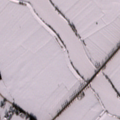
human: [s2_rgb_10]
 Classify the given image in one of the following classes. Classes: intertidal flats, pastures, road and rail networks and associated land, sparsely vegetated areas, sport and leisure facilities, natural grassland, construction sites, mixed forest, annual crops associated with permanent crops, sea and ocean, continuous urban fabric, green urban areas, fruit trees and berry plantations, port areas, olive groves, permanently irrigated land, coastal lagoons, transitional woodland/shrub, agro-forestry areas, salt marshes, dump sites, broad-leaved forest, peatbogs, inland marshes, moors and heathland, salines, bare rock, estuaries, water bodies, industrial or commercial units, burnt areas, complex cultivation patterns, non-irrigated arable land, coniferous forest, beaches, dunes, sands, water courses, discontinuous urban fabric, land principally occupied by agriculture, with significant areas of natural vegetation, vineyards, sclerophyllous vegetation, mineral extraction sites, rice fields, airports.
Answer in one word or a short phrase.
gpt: non-irrigated arable land, water courses